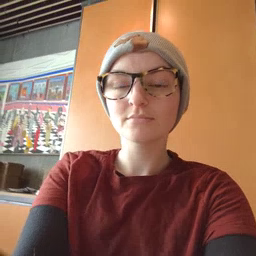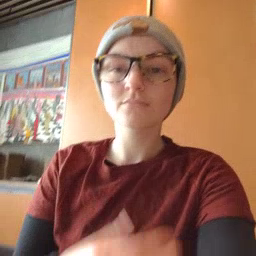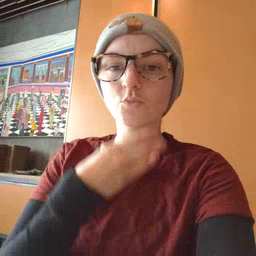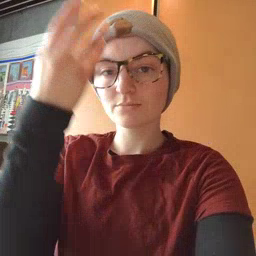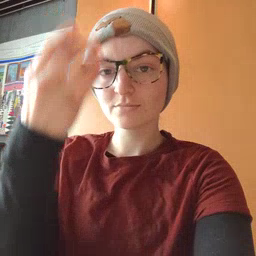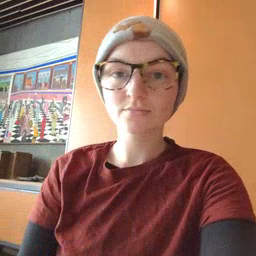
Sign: giraffe